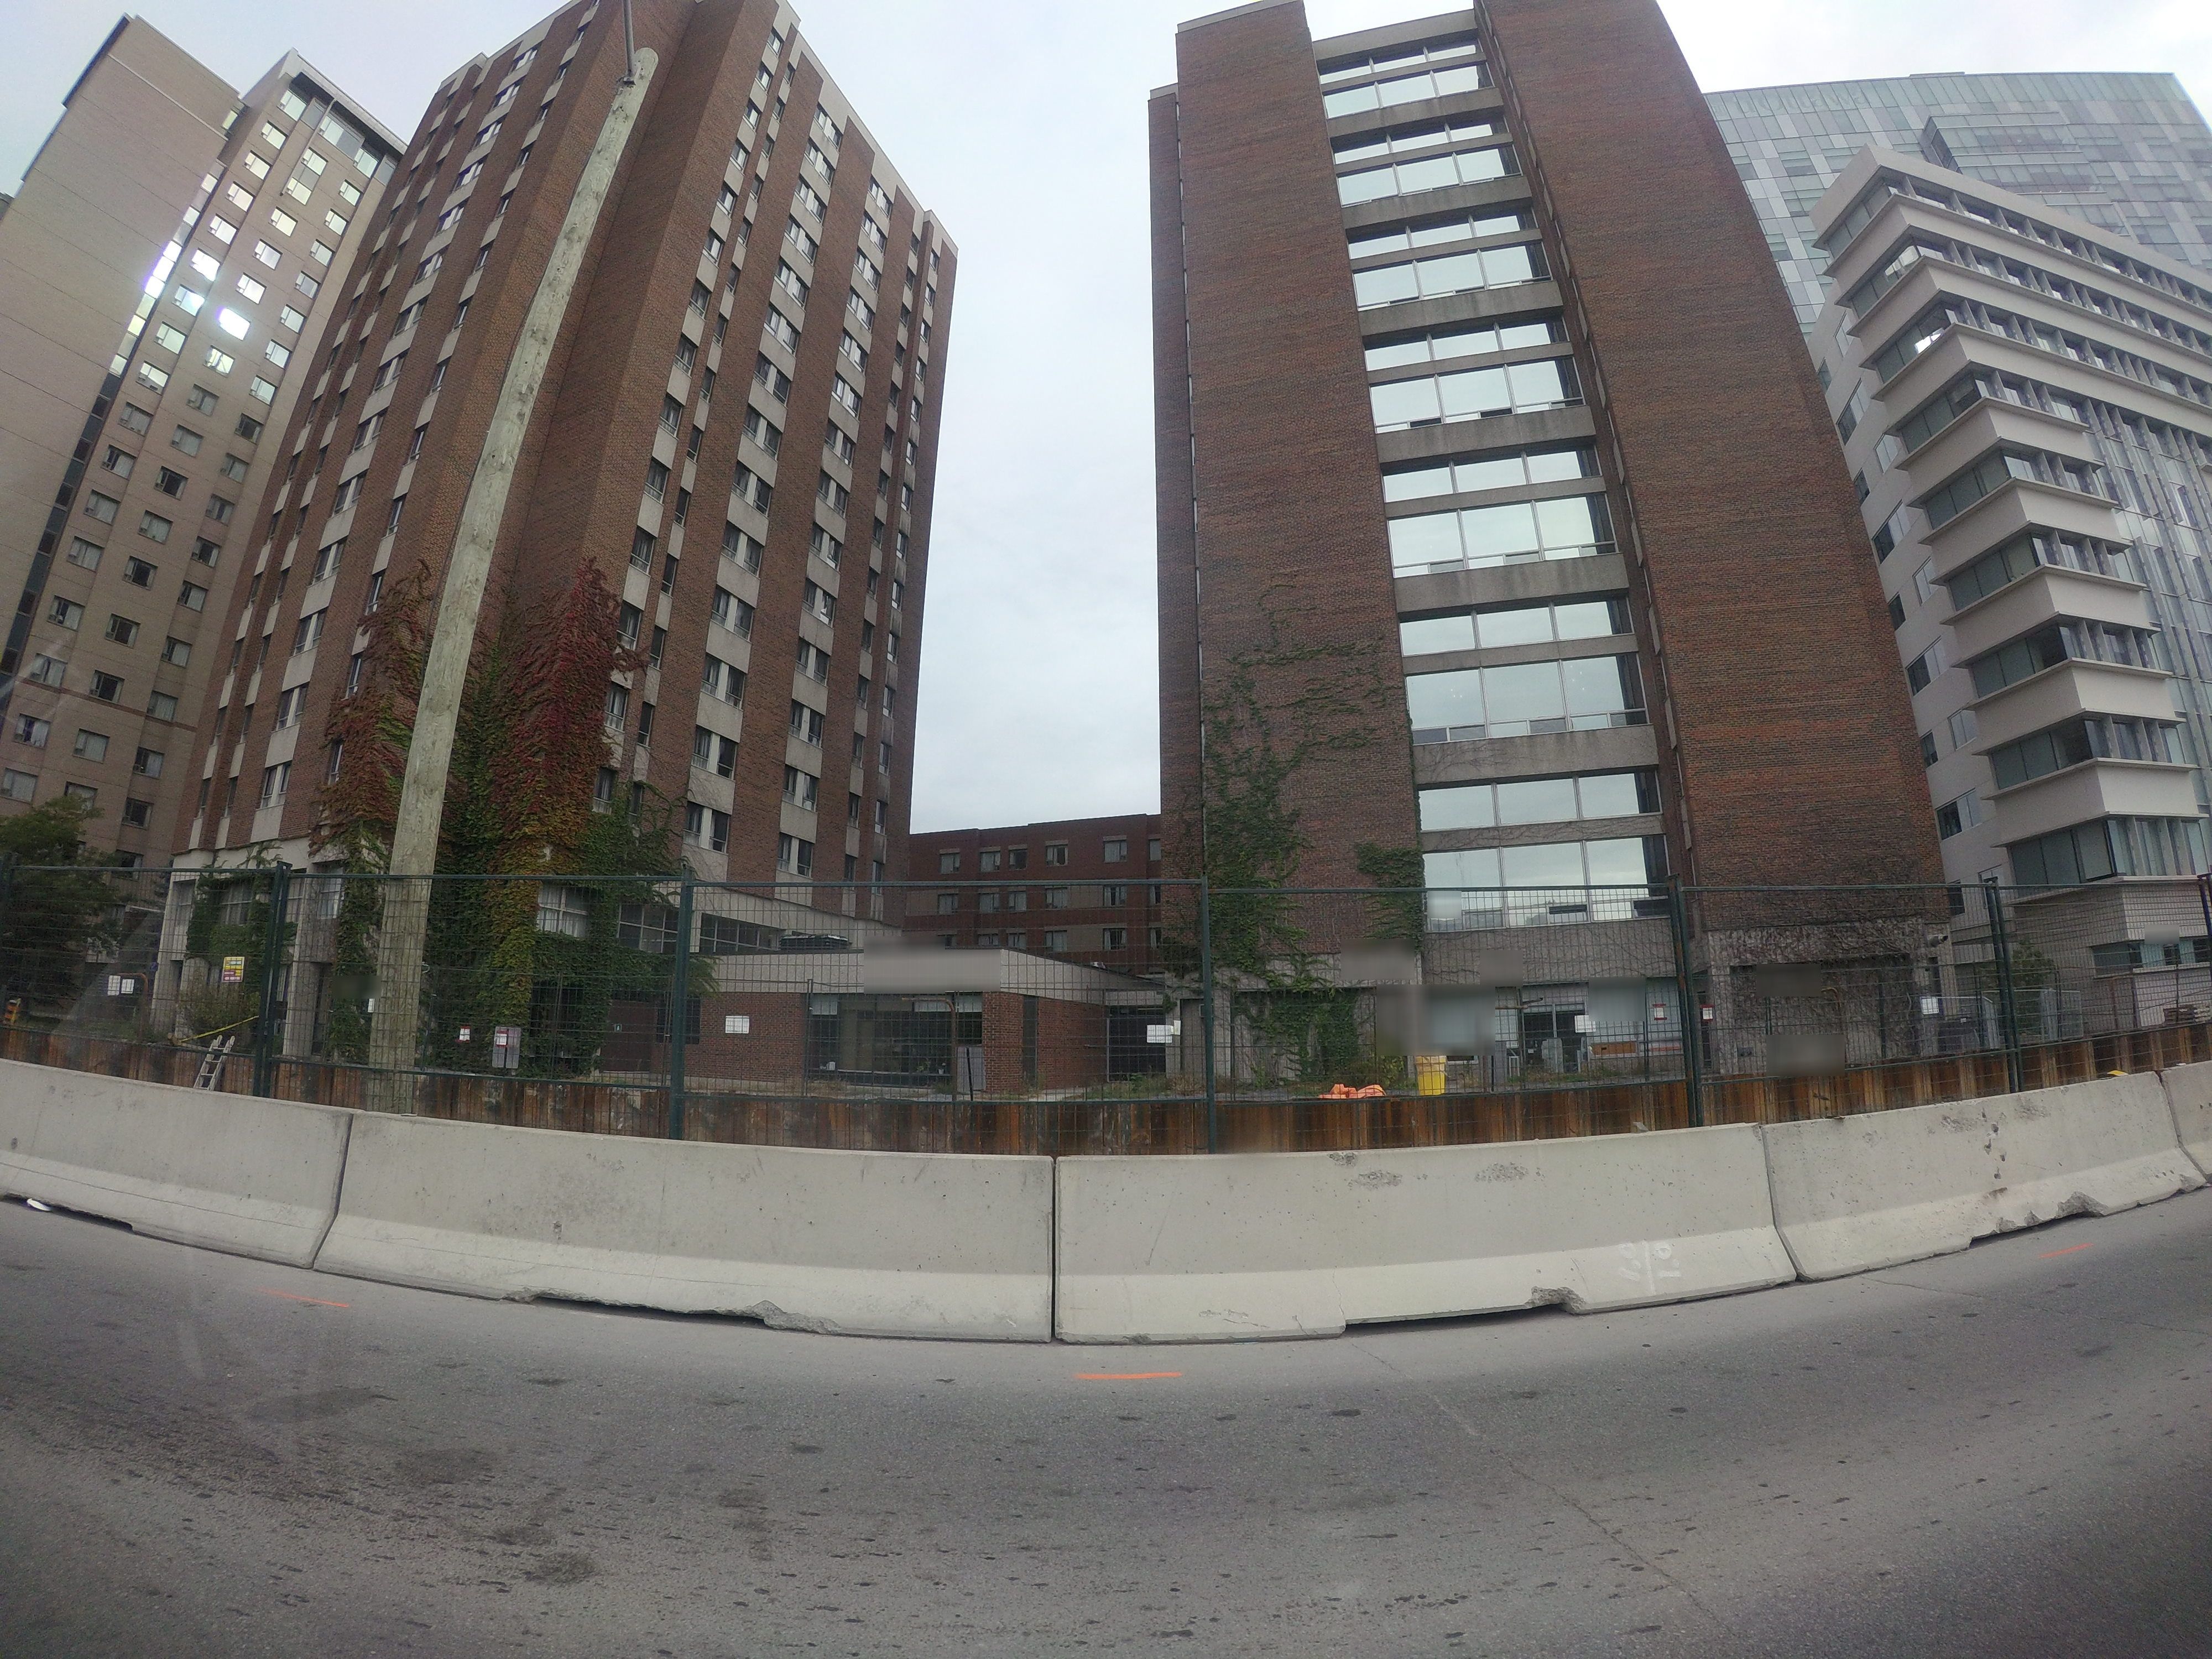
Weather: snowy
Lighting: day
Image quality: good
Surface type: driving surface
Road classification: primary, motorway_link
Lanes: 2
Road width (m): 3
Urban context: urban centre
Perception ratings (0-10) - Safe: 2.29, Lively: 1.84, Beautiful: 2, Boring: 6.22, Depressing: 3.54, Wealthy: 4.54